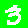
Digit: 3